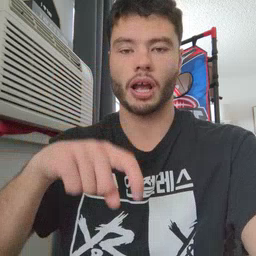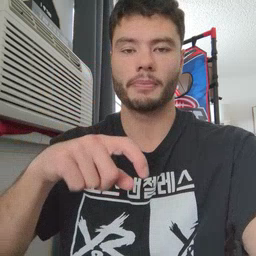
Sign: time